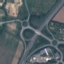
Label: Highway